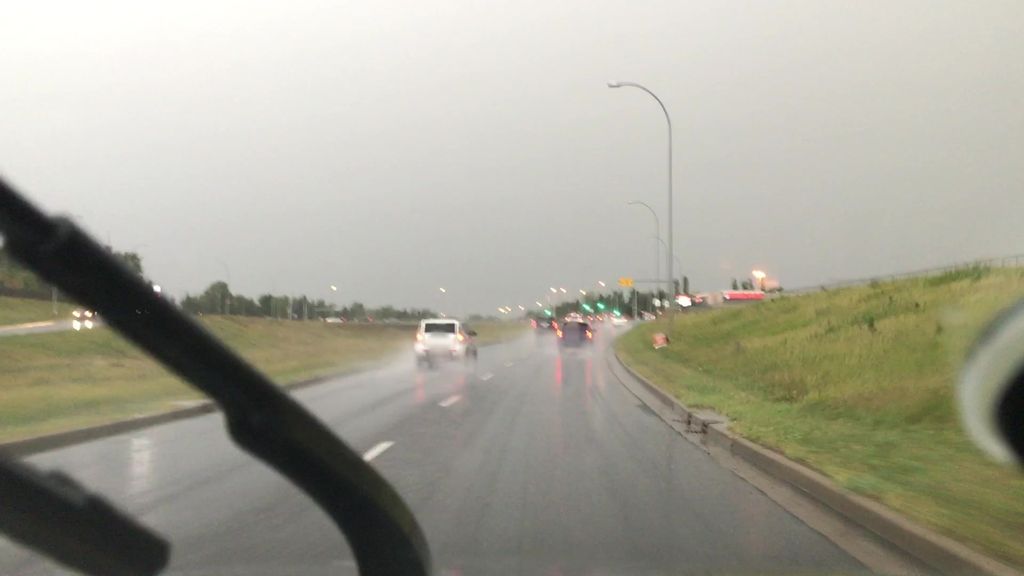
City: edmonton